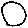
Label: circle